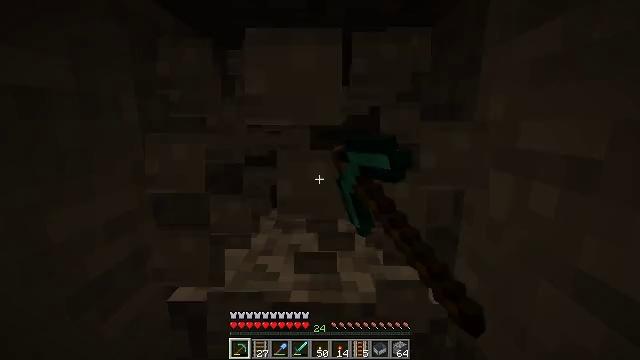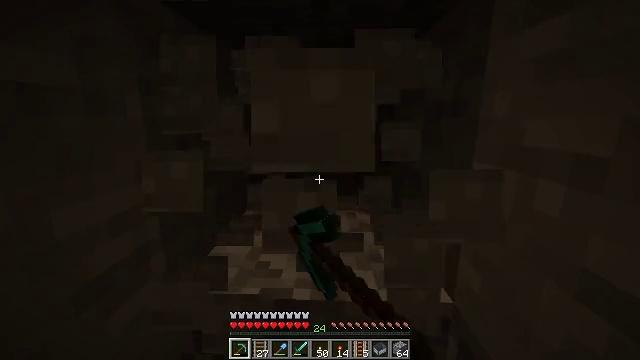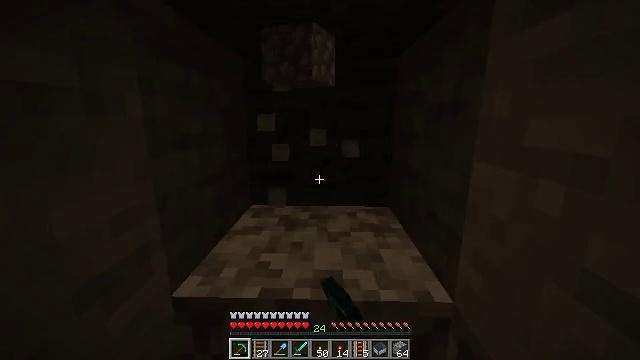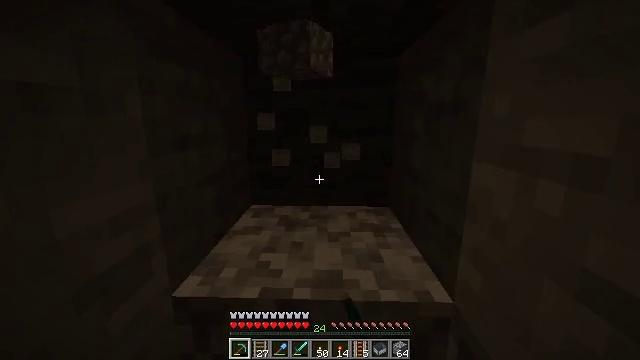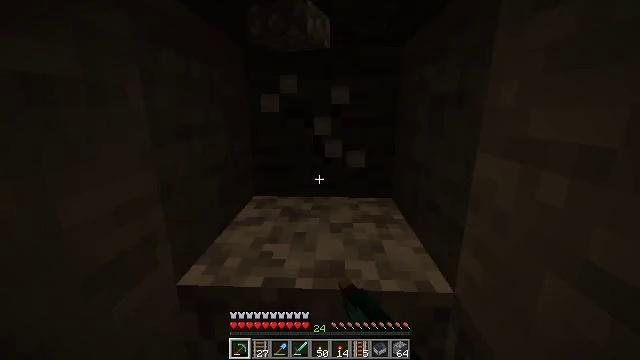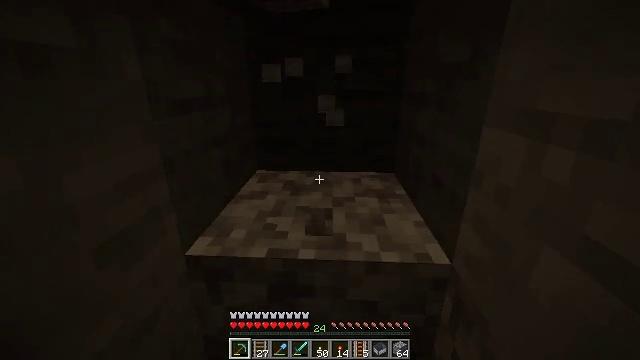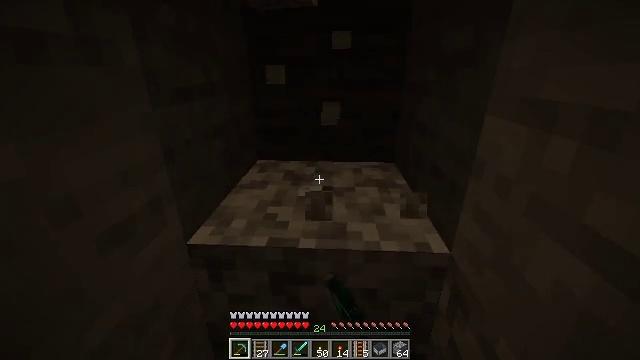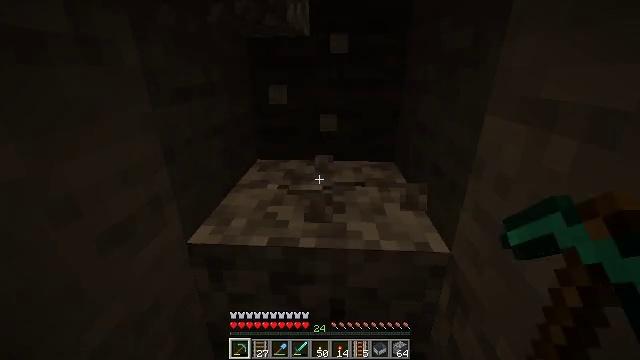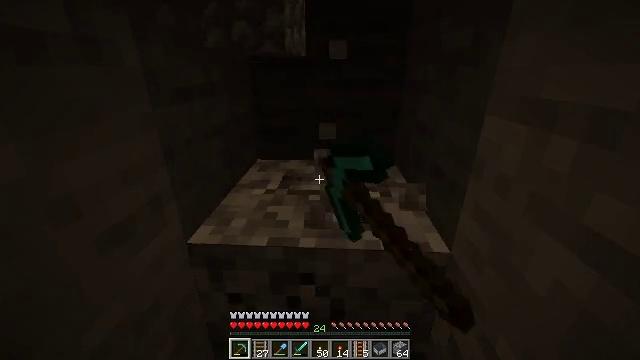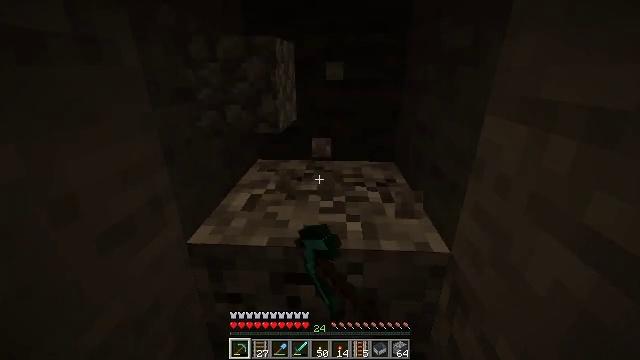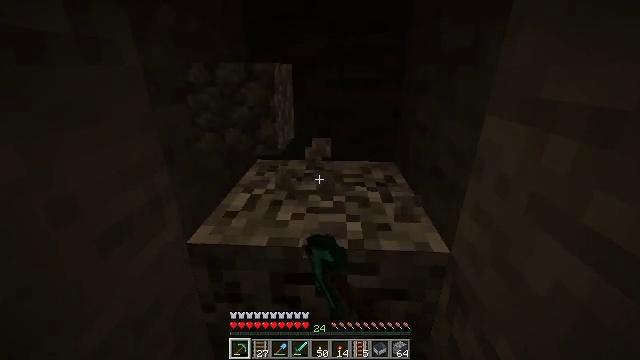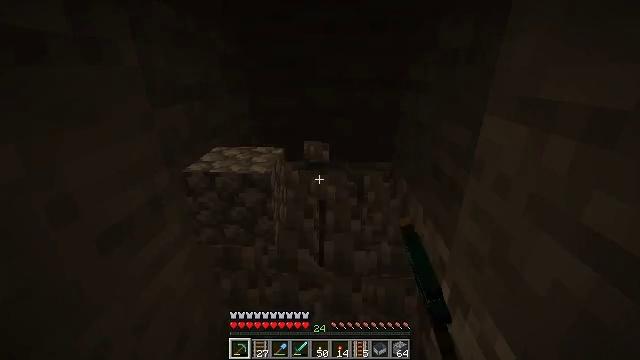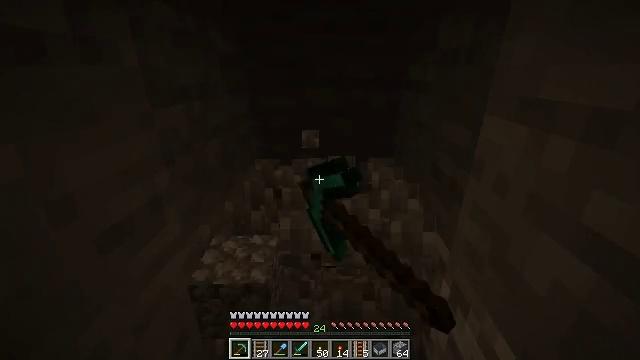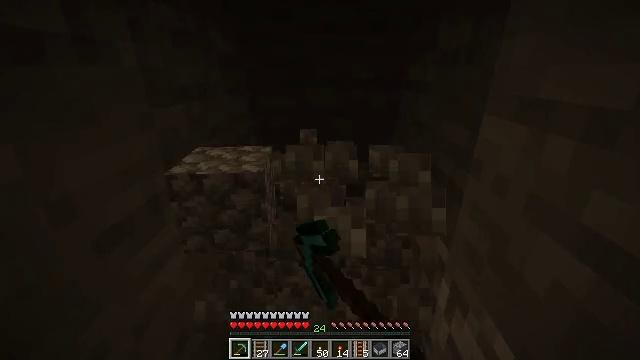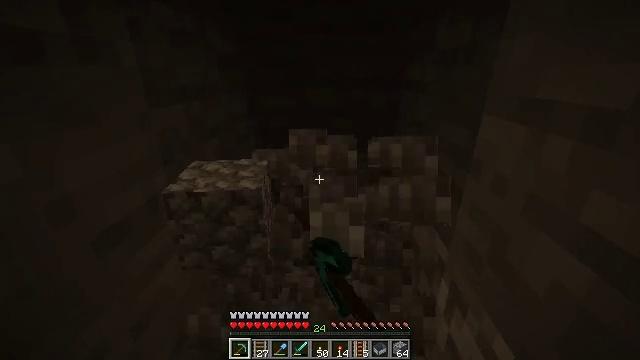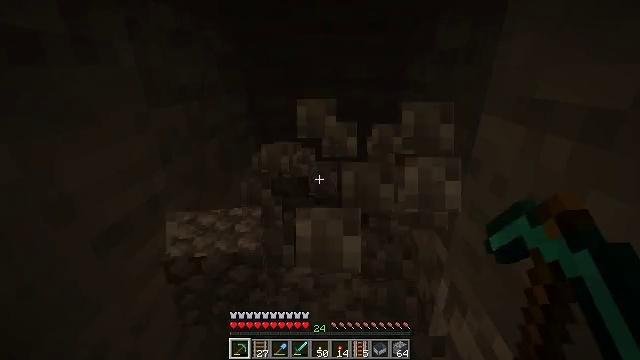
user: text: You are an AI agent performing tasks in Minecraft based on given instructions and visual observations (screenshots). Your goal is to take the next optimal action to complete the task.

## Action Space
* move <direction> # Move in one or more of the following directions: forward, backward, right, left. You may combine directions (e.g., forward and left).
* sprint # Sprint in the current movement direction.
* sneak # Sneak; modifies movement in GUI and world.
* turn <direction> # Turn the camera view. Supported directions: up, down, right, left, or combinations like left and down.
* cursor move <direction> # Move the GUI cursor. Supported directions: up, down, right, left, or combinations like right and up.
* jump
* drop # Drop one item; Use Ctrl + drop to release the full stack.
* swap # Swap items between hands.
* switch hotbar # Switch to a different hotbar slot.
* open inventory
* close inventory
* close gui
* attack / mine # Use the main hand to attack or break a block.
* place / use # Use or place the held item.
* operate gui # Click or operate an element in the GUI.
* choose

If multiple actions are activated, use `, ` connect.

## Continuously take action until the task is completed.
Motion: motion action
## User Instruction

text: Gather diorite by holding left button.
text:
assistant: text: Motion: attack / mine
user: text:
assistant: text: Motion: attack / mine
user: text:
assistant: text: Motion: attack / mine
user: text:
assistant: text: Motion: turn down, attack / mine
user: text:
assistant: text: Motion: turn down, attack / mine
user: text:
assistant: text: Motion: turn down, attack / mine
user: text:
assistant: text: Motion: attack / mine
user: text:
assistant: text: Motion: attack / mine
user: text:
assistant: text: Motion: attack / mine
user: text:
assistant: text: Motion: attack / mine
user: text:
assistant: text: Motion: attack / mine
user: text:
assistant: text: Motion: attack / mine
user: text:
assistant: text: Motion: attack / mine
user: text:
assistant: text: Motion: attack / mine
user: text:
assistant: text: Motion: attack / mine
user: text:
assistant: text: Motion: attack / mine